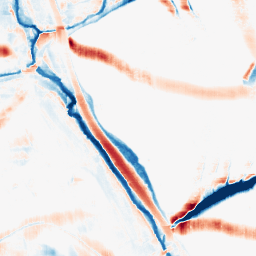
Category: morphological
Decomposition family: morphological_rect
Decomposition parameters: operation: average
width: 20
height: 20
Upsampling method: sinc_hamming
Upsampling parameters: scale: 2
kernel_size: 4
Upsampling scale: 2